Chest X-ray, AP view. Patient: 76 years old, sex M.
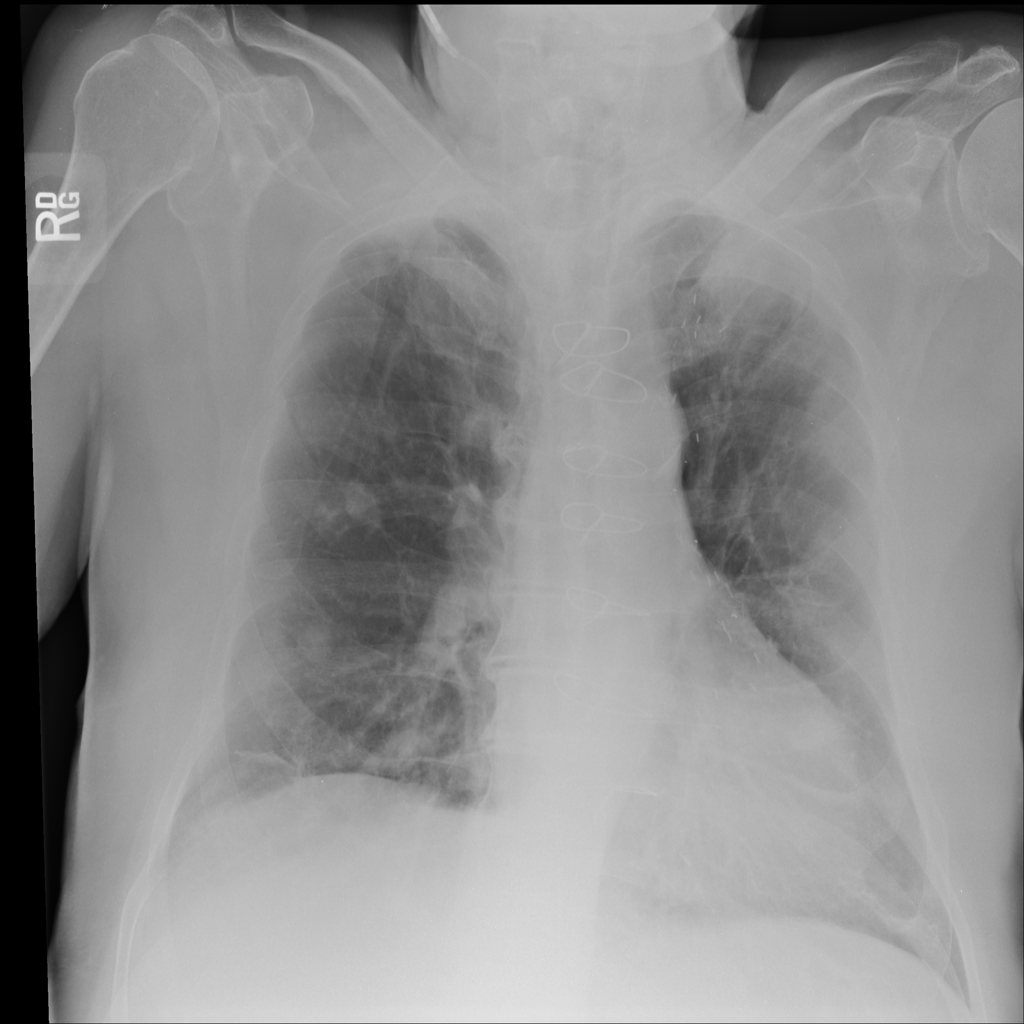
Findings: Nodule